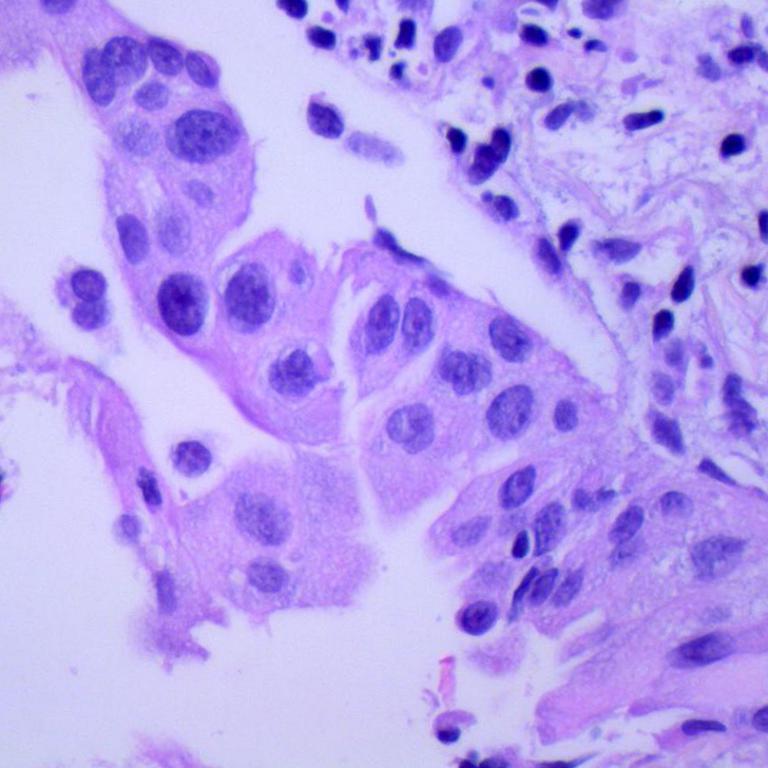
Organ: lung
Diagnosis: adenocarcinomas